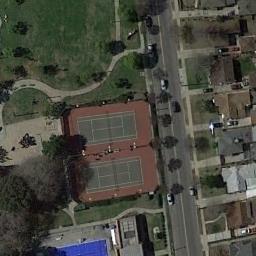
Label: tennis_court